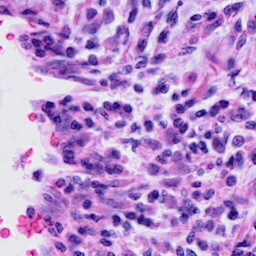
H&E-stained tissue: Cervix